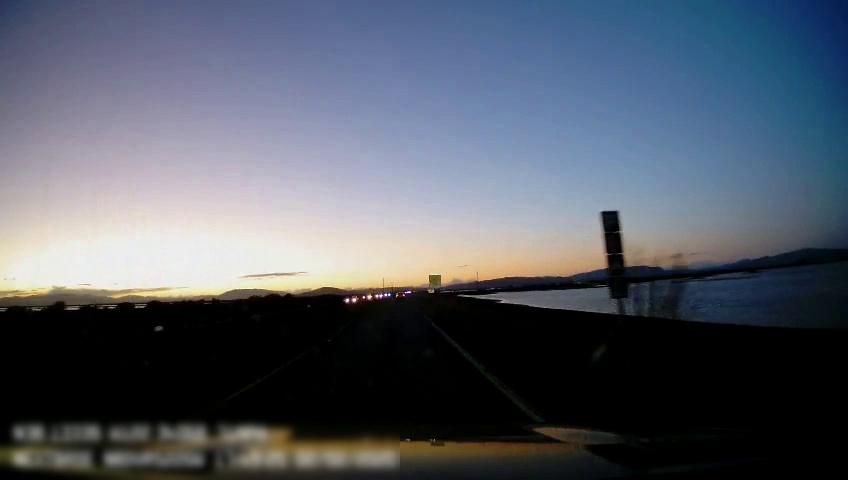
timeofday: Dusk/Dawn/Twilight
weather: Sunny
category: Drivable Space
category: Vehicles | Car
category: Vehicles | Car
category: Vehicles | Car
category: Lanes | Current Lane
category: Lanes | Current Lane
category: Traffic | Signs
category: Traffic | Signs
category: Traffic | Signs
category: Traffic | Signs
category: Traffic | Signs